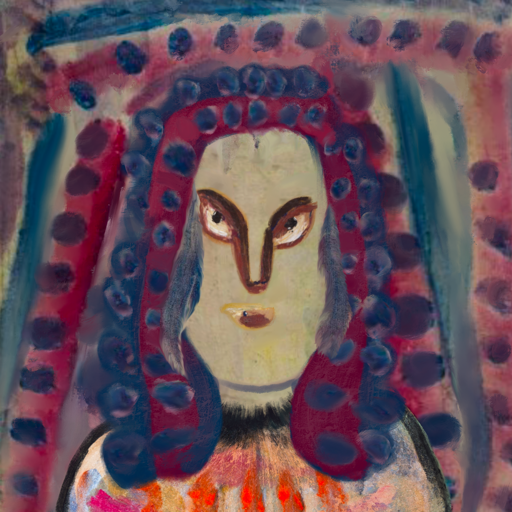
Background: HillGirl, Head And Neck Front: Hill_Girl, Face Front: After_Raid, Bust: Childish, Hair Front: Hill_Girl, Head Accessory: Blank, Second Necklace: Blank, Necklace: Blank, Baby: Blank